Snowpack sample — Buffalo Mountain, Silverthorne, Colorado, USA (1/25/25, 10:11 AM MST)
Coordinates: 39.6222, -106.1139
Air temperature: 22 °F
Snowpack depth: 110 cm
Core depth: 30 cm
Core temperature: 42.8 °F
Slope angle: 12°, slope face: 102°
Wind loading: high
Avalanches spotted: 0
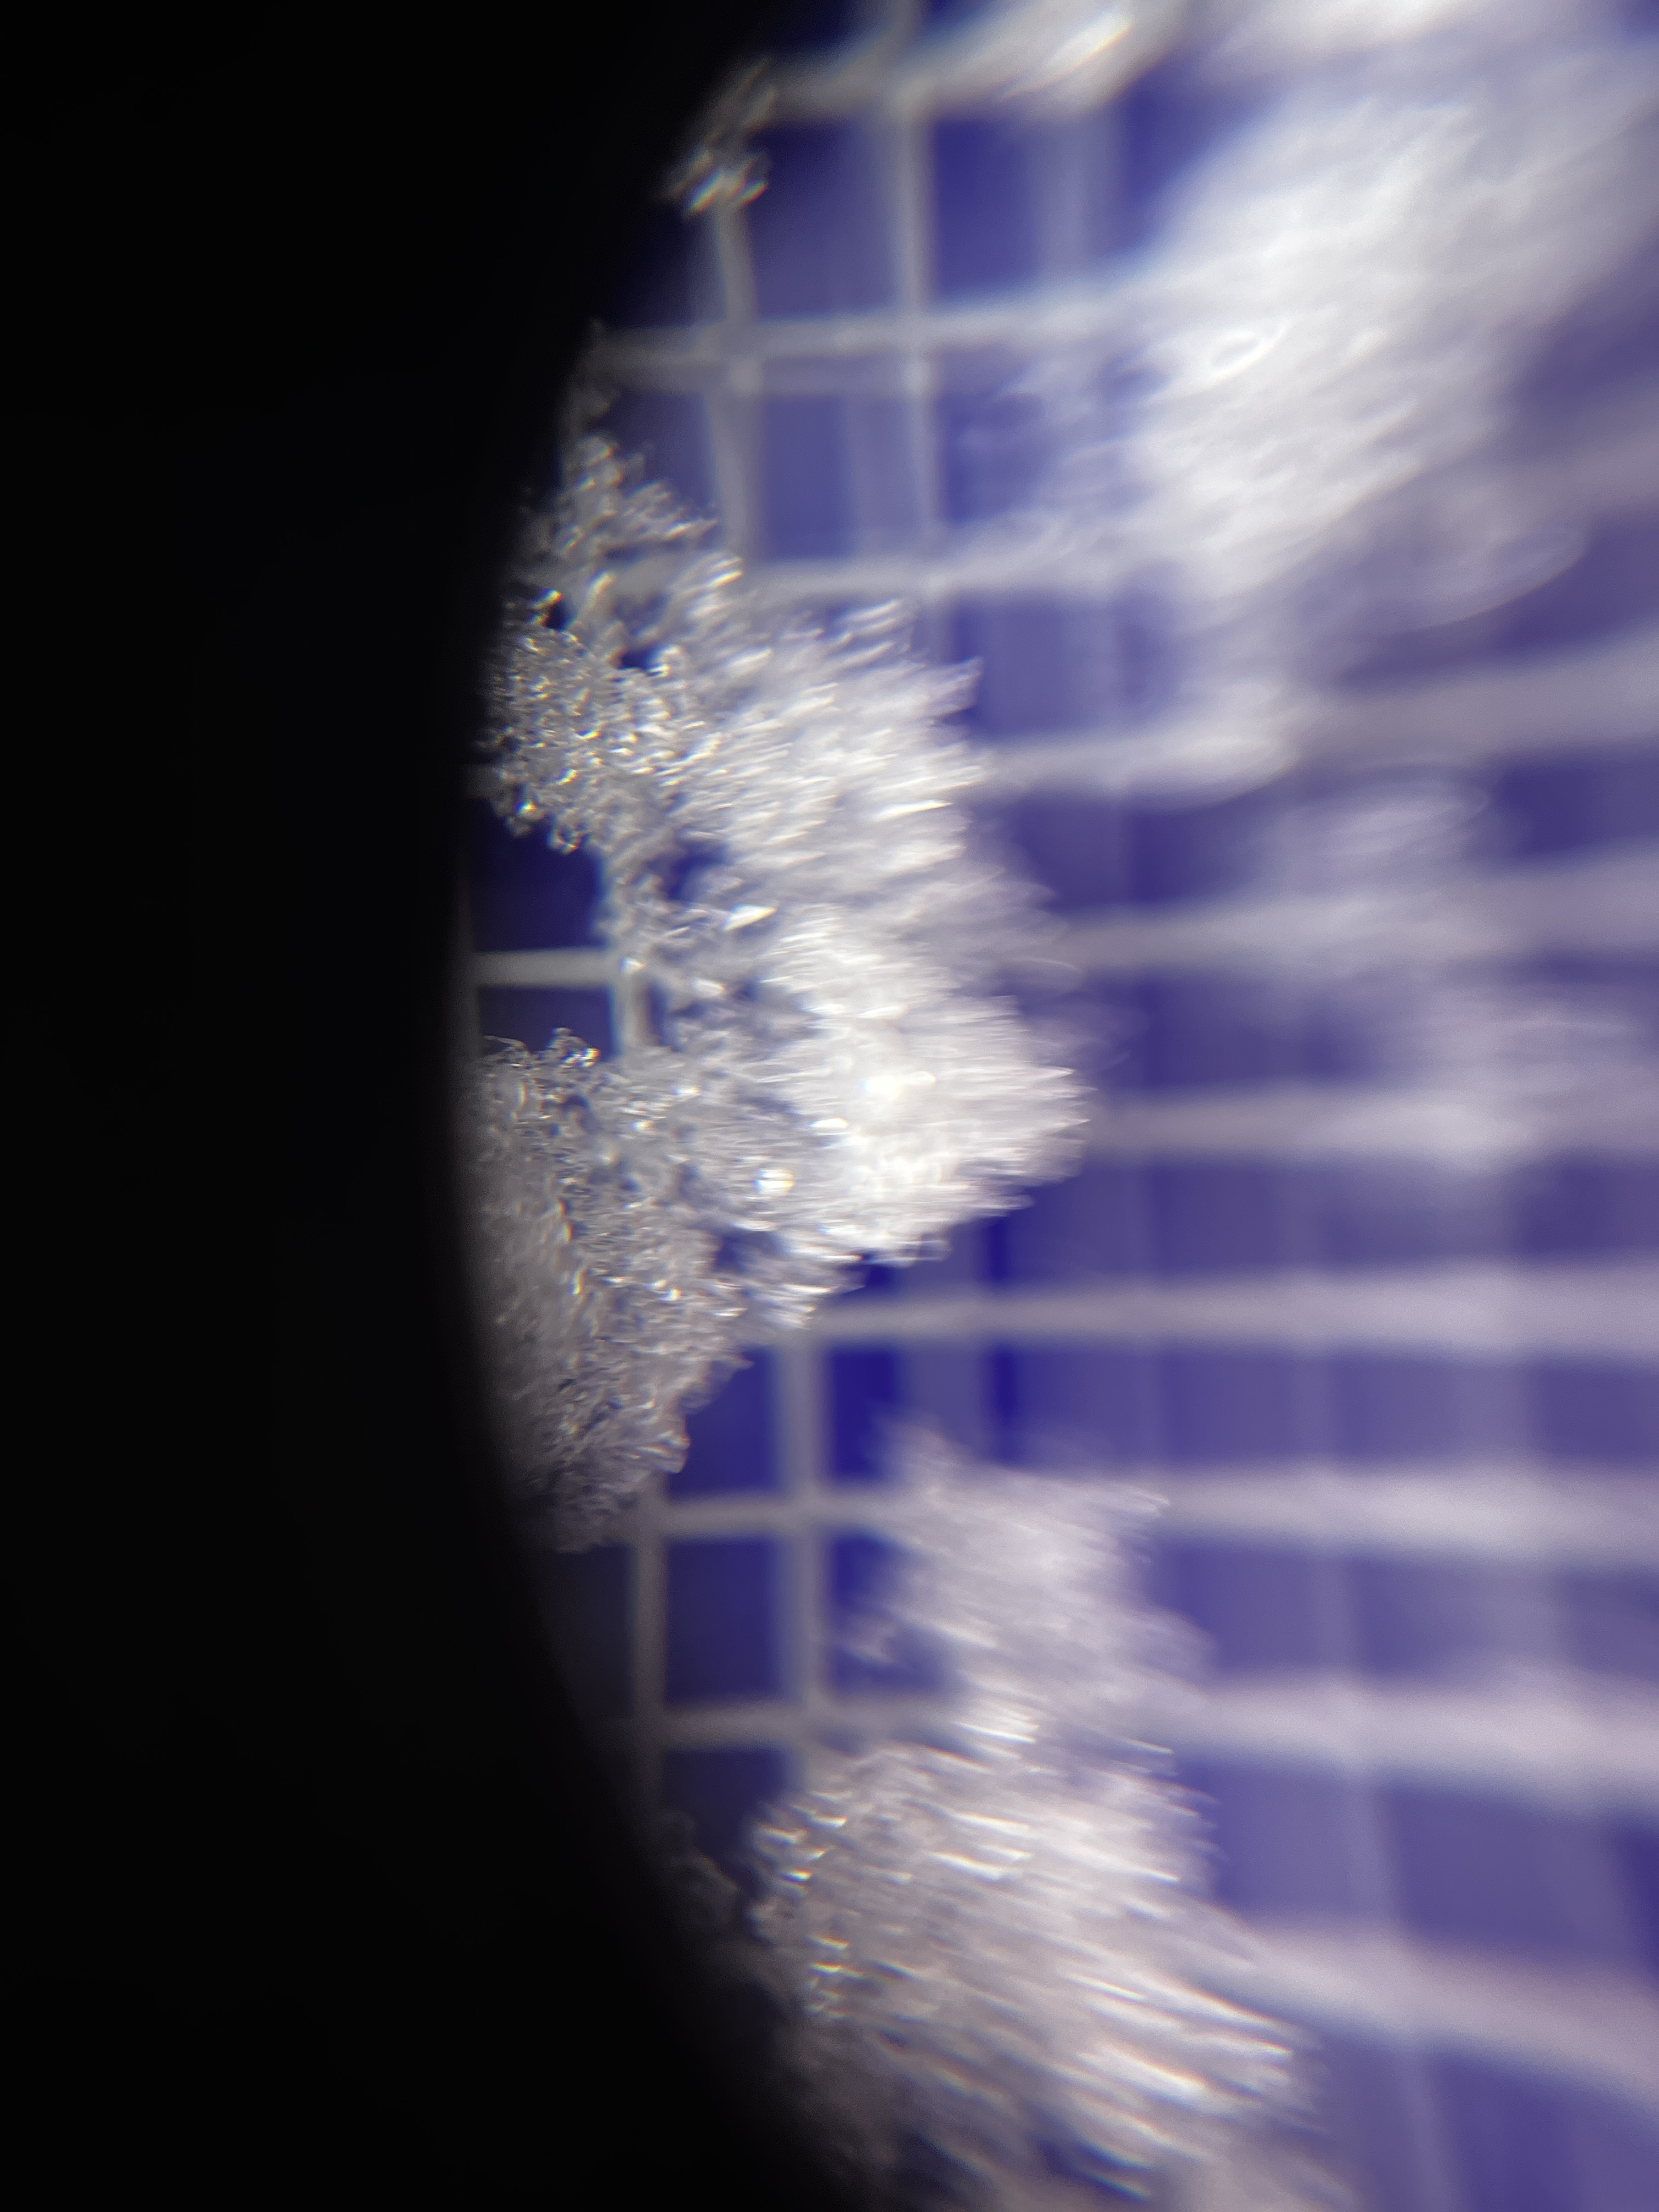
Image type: magnified_profile
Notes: No avalanches nearby, collected on the outskirts of a fire break 15 meters from the treeline, on way to Buffalo and Red Mountain